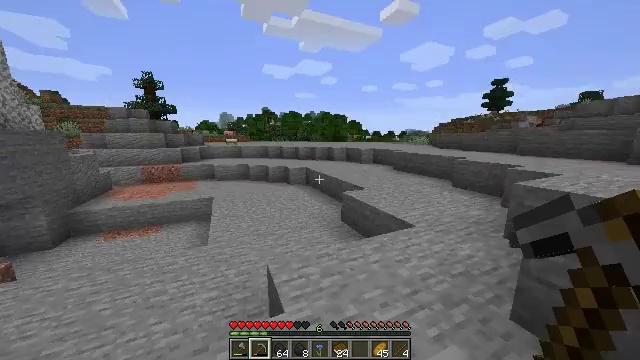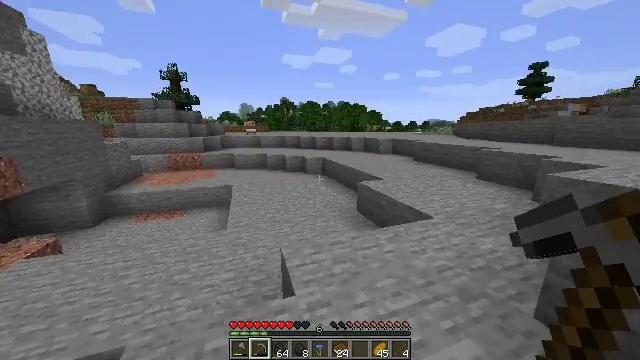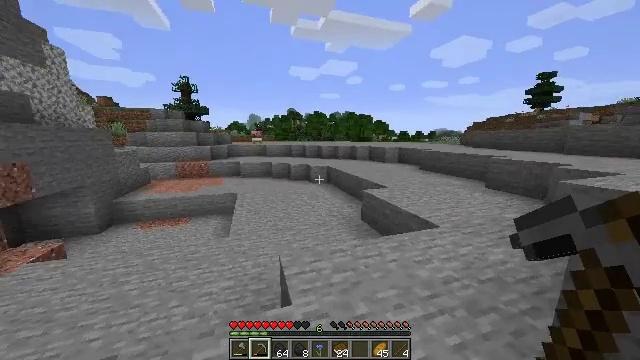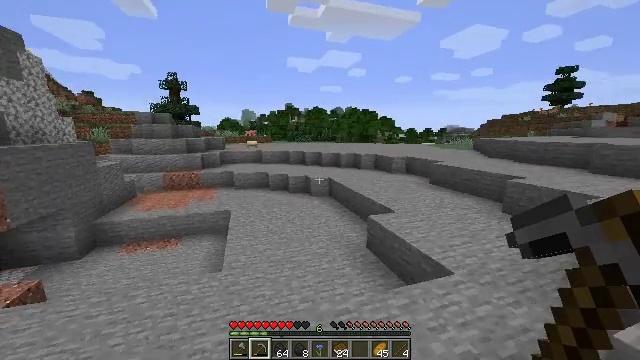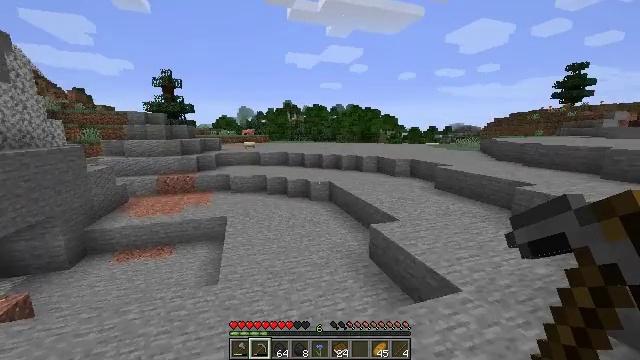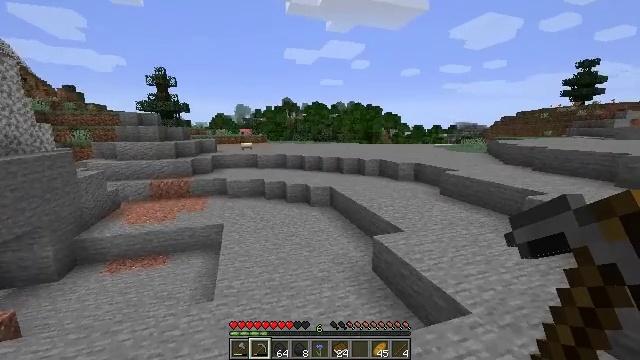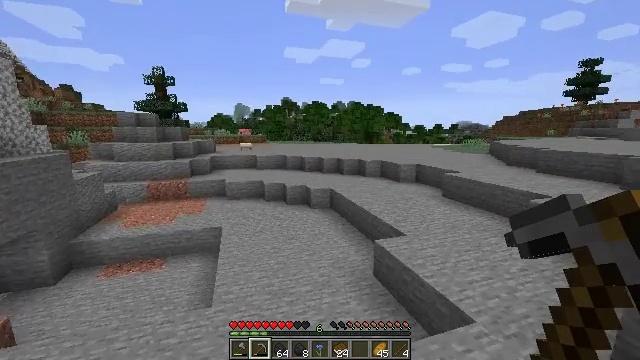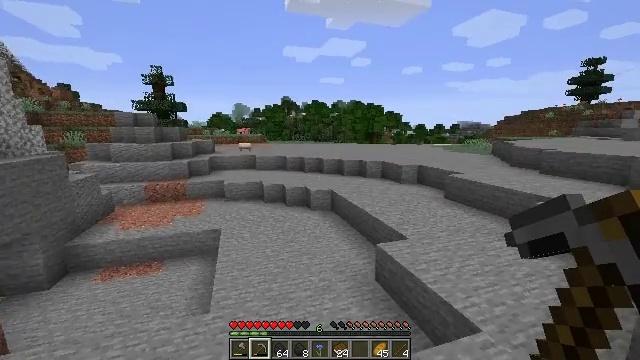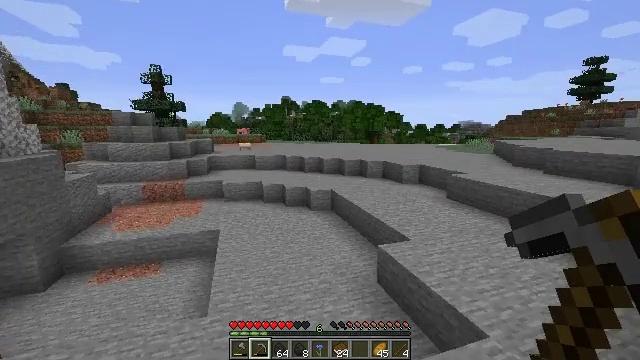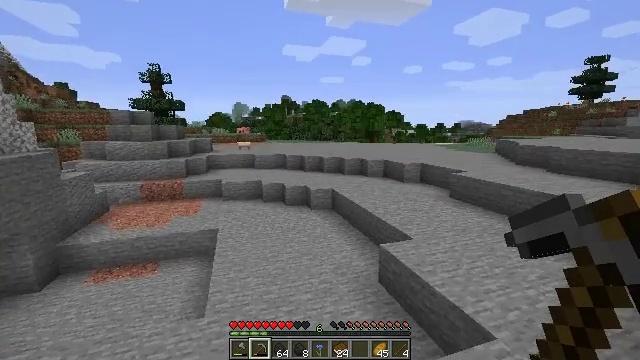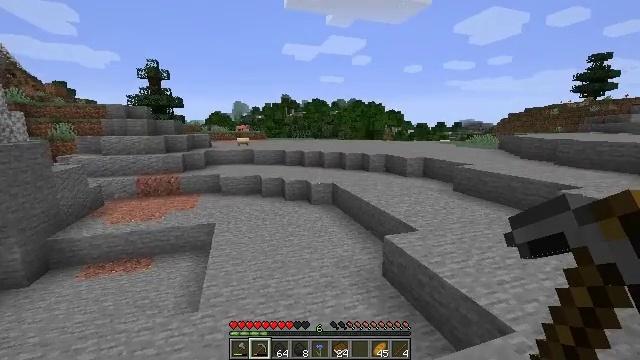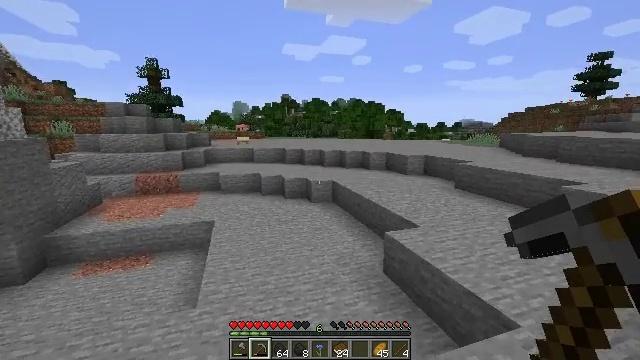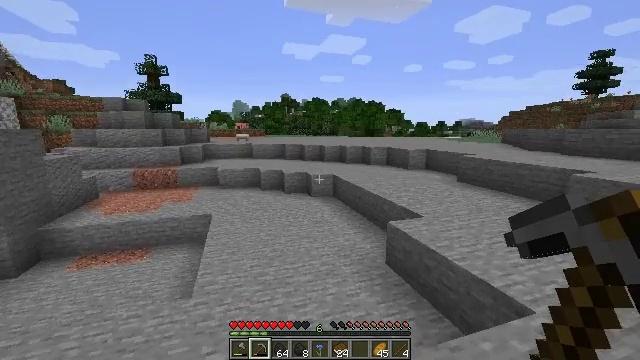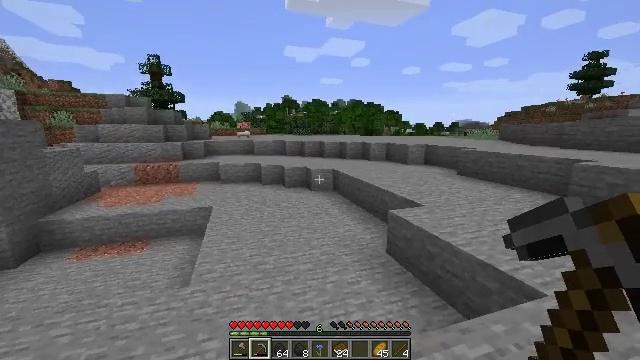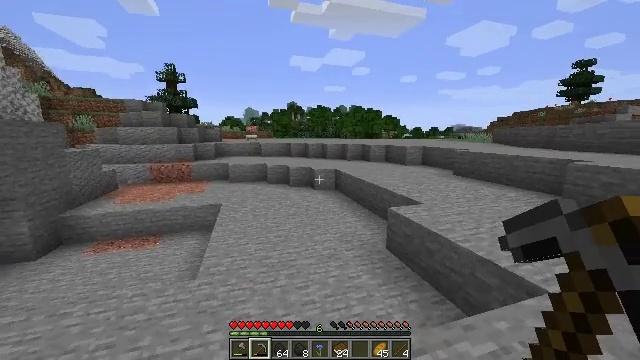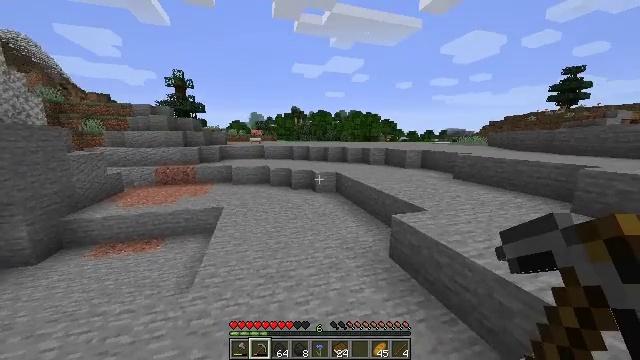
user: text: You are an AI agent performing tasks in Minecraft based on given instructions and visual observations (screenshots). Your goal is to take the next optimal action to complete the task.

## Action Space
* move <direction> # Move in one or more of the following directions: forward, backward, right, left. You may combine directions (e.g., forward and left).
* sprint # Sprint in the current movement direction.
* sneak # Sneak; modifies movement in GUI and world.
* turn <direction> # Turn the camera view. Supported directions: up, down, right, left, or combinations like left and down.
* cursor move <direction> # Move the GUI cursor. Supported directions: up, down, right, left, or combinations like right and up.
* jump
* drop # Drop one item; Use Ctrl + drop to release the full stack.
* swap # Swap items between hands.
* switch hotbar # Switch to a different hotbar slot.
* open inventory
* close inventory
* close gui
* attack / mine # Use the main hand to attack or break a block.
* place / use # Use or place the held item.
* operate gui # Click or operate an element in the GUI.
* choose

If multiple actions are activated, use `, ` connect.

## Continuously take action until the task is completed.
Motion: motion action
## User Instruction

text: Gather the yellow bed by attacking it.
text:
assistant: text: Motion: move forward, turn left and down
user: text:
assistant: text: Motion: move forward, turn left and up, jump
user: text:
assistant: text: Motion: move forward, jump
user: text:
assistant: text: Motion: move forward, jump
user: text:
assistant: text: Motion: move forward, jump
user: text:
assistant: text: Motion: move forward, jump
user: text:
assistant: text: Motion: move forward
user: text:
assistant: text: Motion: move forward
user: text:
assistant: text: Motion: move forward
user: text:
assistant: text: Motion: move forward
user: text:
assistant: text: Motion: move forward
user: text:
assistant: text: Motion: move forward, sprint
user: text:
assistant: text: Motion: move forward, sprint
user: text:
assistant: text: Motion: move forward, sprint
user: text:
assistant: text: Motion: move forward, sprint
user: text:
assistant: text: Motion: move forward, sprint
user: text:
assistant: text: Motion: move forward, sprint
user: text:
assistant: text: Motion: move forward, sprint
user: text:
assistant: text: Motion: move forward, sprint
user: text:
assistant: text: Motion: move forward, sprint
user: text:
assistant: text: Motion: move forward, sprint
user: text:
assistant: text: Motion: move forward, sprint
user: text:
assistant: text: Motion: move forward, sprint
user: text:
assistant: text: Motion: move forward, sprint
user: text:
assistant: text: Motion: move forward, sprint
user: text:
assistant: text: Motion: move forward, sprint
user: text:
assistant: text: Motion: move forward, sprint
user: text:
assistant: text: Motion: move forward, sprint
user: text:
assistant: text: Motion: move forward, sprint, turn right and up
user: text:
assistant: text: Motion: move forward, sprint, turn up